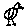
Label: bird